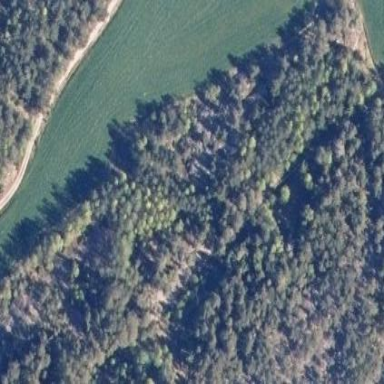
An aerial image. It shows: Serene woodland landscape.